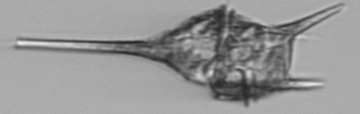
Label: Tripos_lineatus